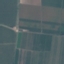
Land use / land cover: PermanentCrop